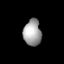
Tissue: lung
Cell type: Others
Senescence score: 0.2053
Nuclear area (px): 457
Mean DAPI intensity: 162.35